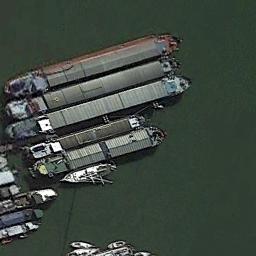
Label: ship